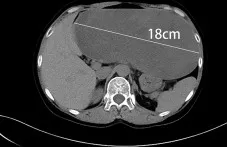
CT showed a large, regular, hypodense 22 x 18 x 9 cm mass in the left lateral lobe of the liver (A-C). Blood vessels were observed in the tumor in the arterial phase.
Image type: radiology (ct)